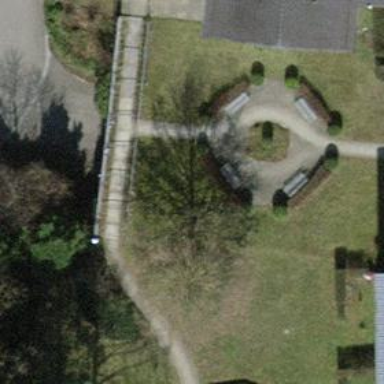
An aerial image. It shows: Bench.